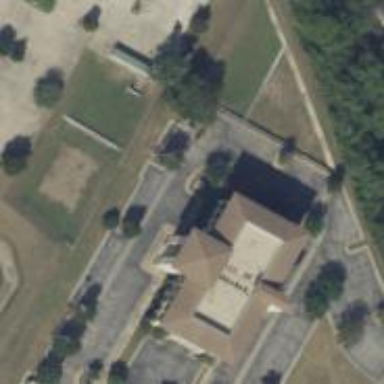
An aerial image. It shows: Healthcare clinic.